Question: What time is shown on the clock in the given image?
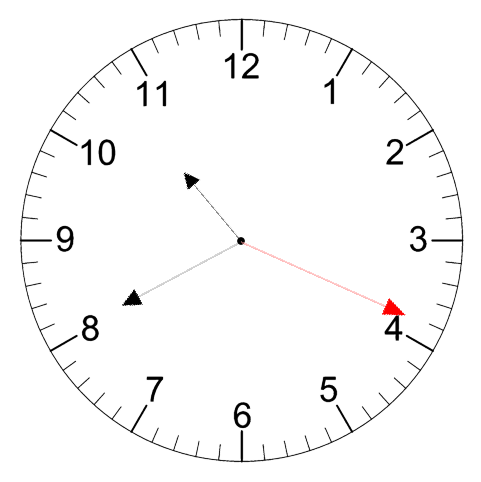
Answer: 10:40:19